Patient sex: M
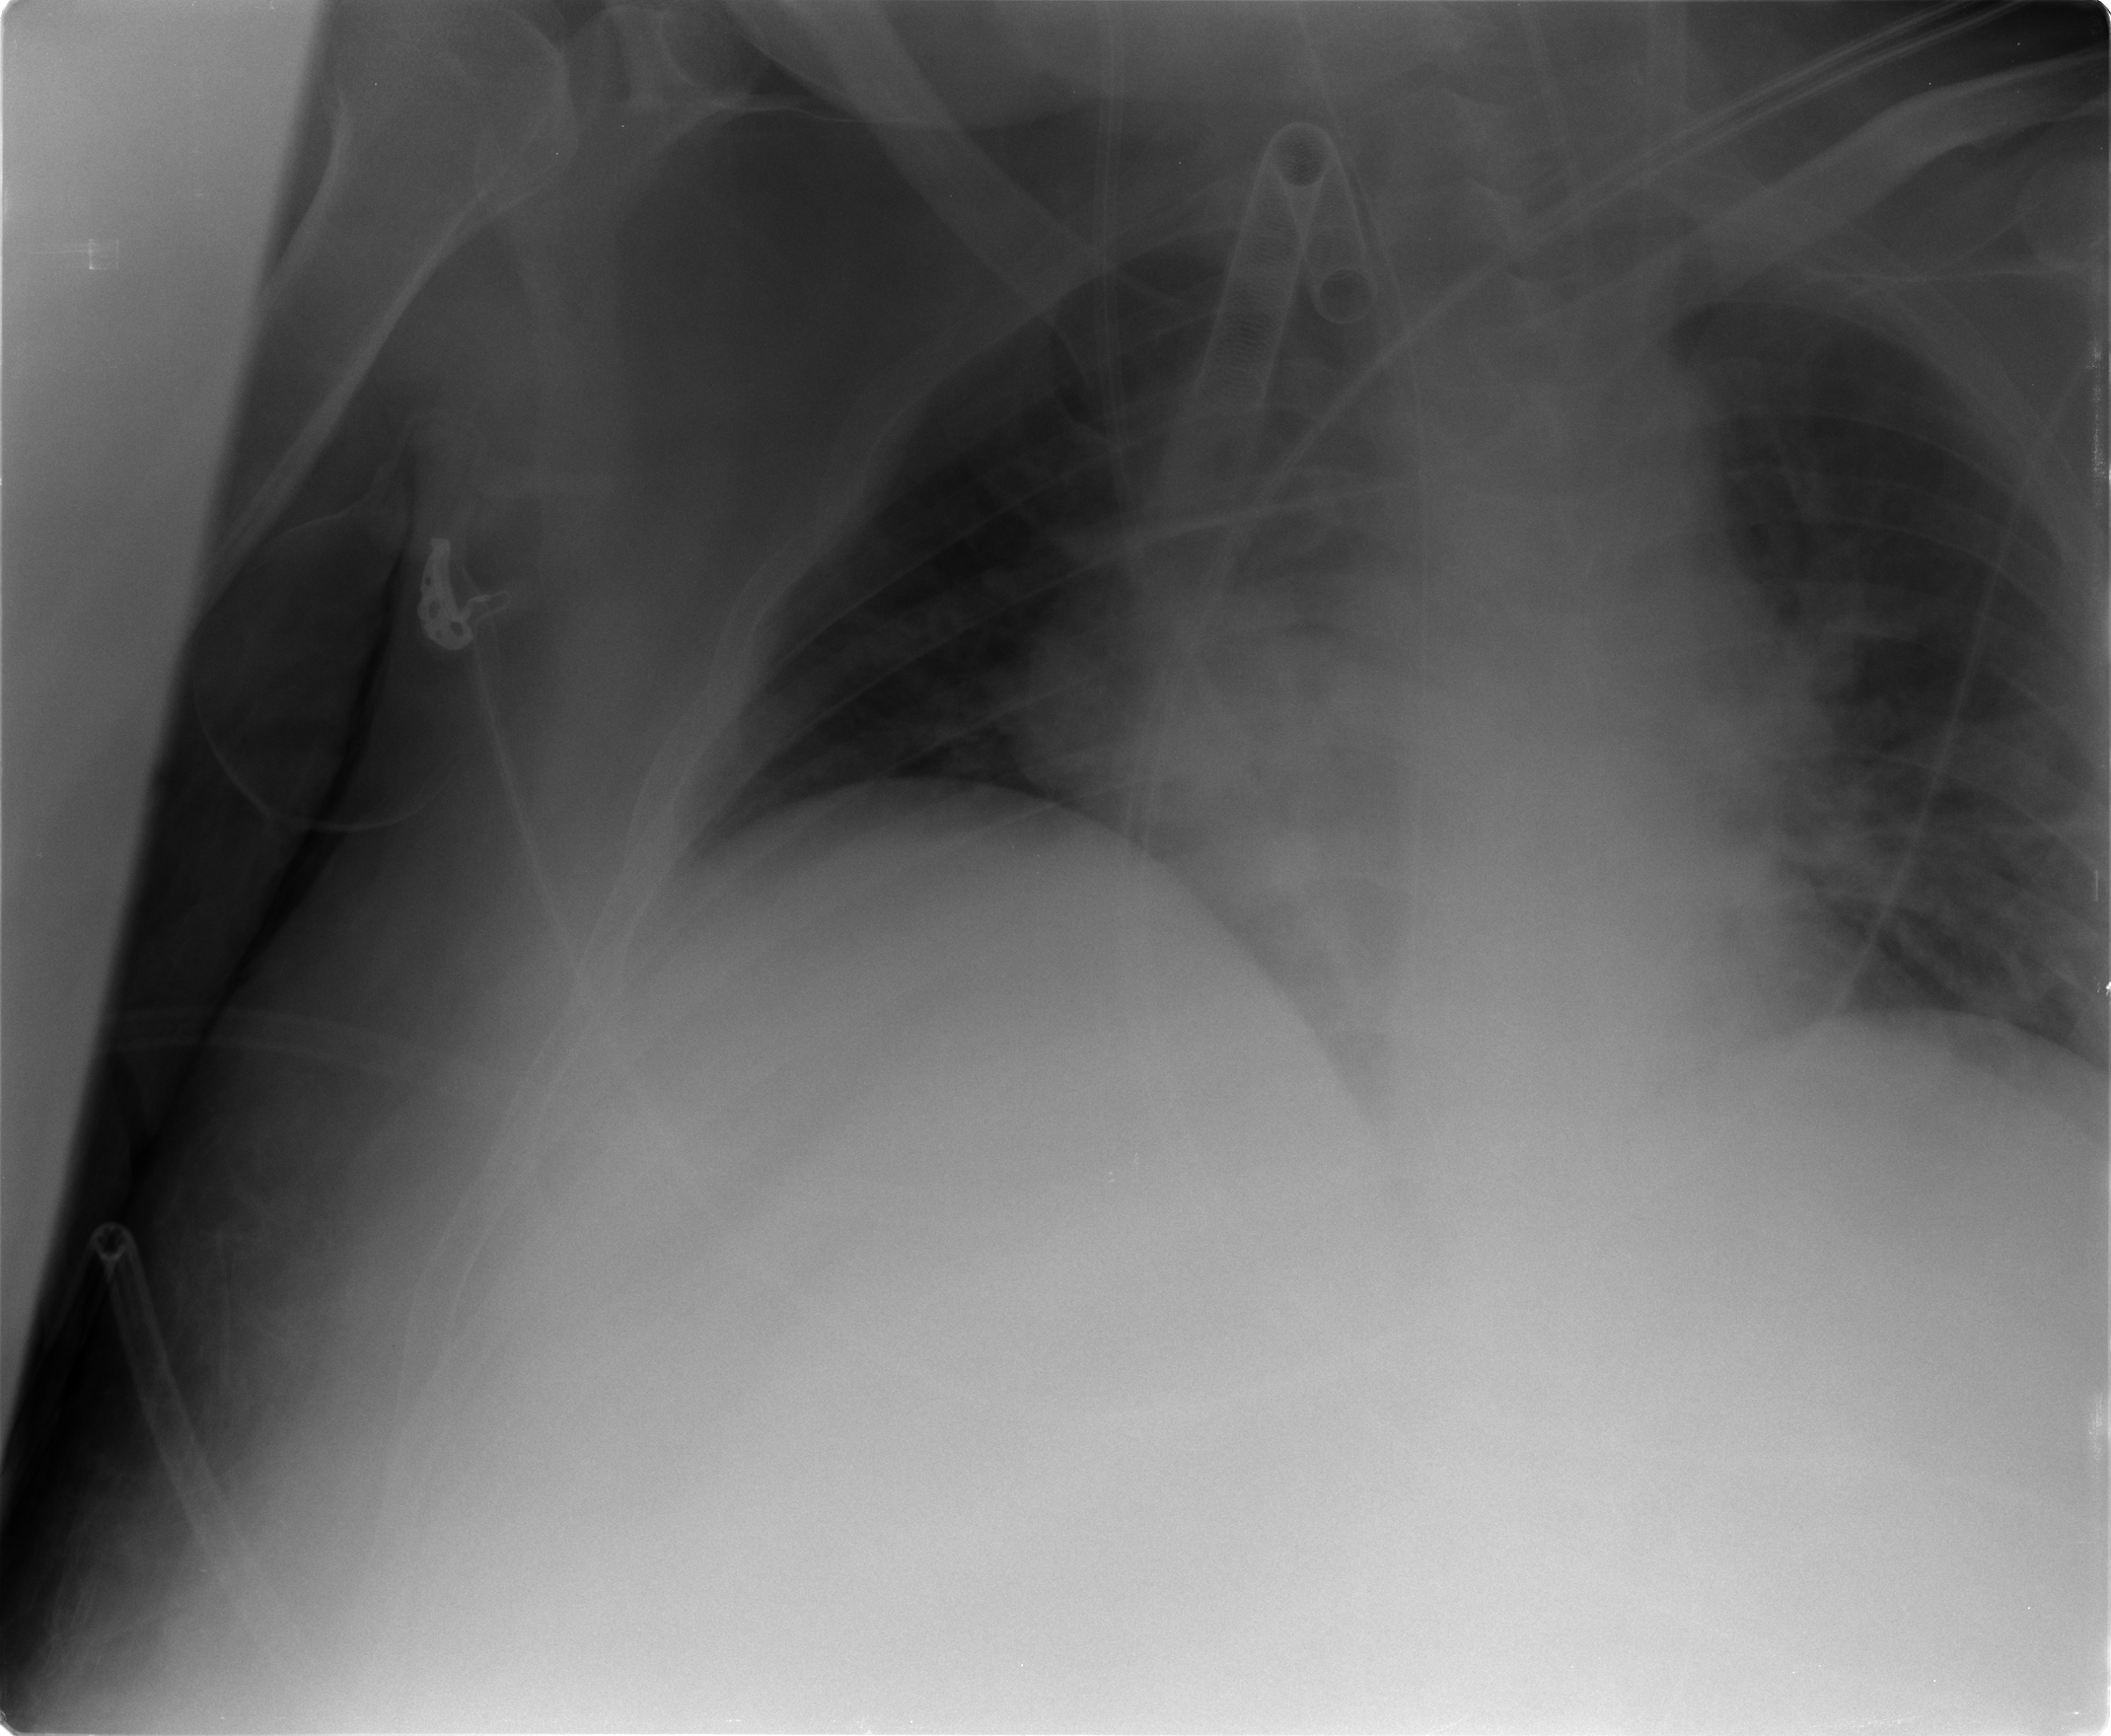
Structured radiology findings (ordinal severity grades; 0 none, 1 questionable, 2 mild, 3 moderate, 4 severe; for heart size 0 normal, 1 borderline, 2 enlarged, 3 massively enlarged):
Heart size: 2
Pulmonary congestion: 1
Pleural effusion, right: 0
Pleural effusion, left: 0
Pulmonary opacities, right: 1
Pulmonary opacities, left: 0
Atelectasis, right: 2
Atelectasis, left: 2